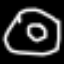
Label: donut